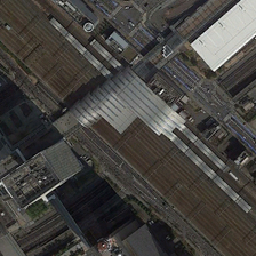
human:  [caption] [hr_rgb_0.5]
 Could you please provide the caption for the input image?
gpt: Look closely at the asphalt road.

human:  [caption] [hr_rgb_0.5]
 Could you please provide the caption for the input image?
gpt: It looks like a factory from the sky.

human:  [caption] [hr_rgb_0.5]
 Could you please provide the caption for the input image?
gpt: Take a closer look at the asphalt road.

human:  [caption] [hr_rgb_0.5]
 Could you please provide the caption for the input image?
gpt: It looks like a factory from heaven.

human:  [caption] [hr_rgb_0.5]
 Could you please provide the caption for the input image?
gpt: It looks like a factory in the sky.